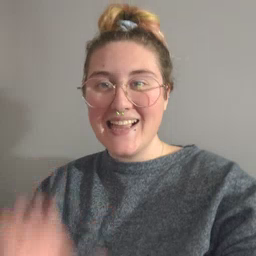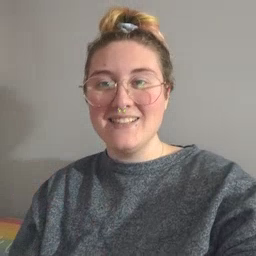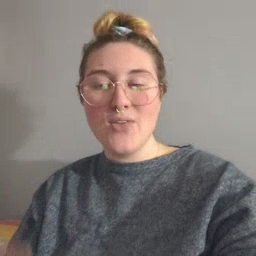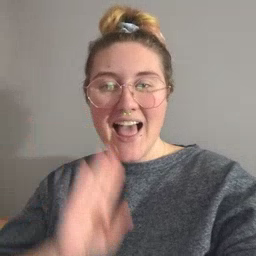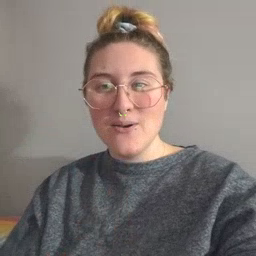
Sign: brown